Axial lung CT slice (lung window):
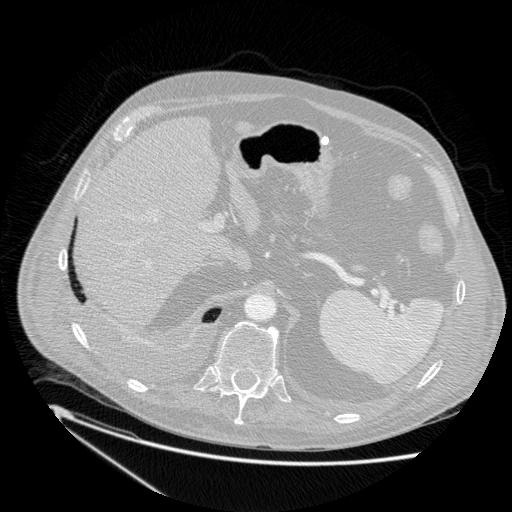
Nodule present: no